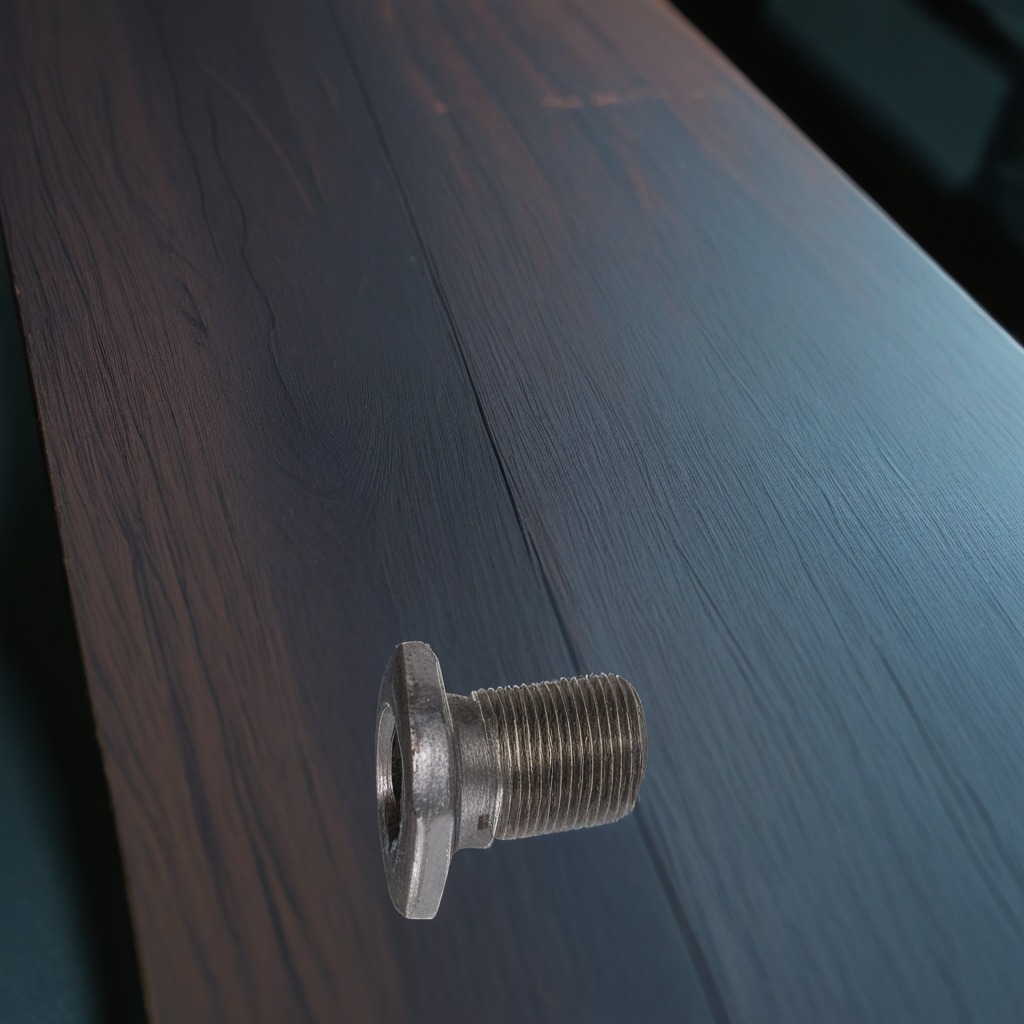
A metal screw is lying on the old table.